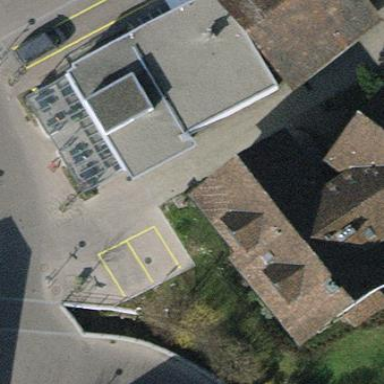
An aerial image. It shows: Cafe building.